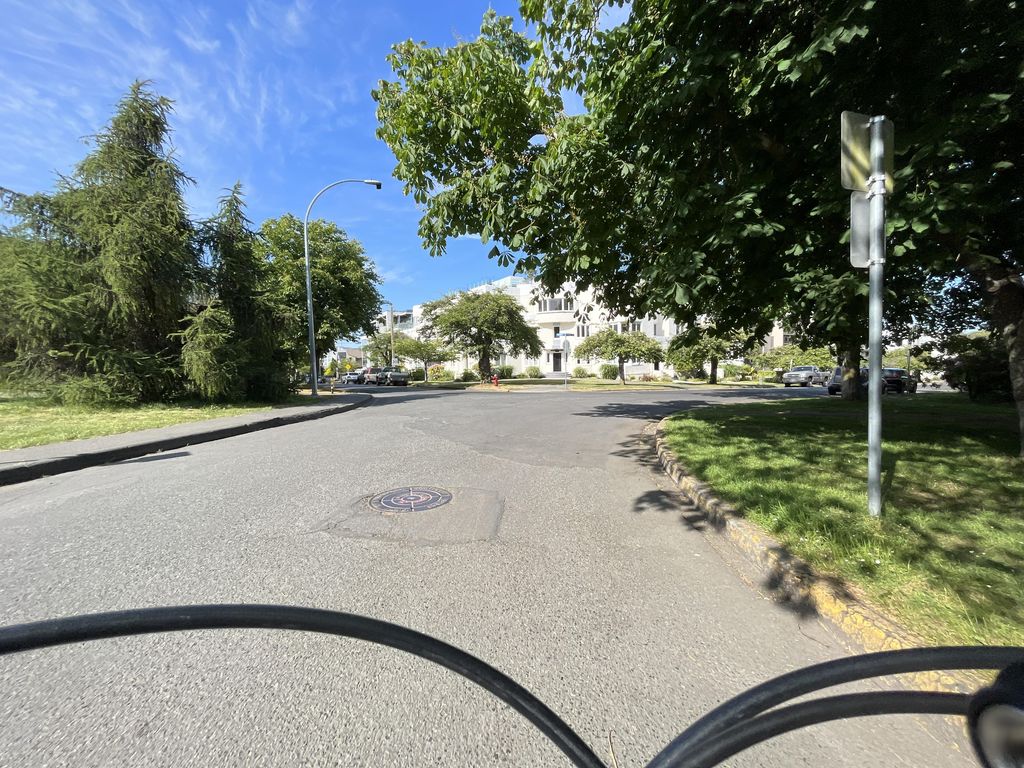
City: victoria